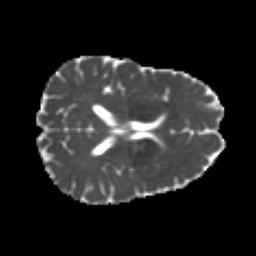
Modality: MD
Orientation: axial
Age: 24
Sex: male
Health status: healthy
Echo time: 0.074 s